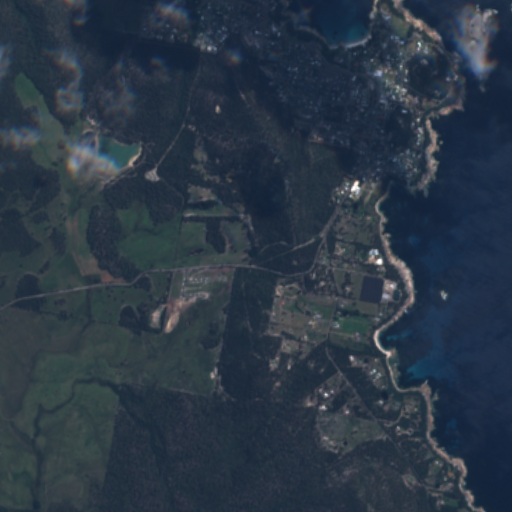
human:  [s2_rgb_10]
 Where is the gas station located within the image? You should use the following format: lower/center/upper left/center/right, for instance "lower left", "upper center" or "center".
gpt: The gas station is located in the upper center of the image.
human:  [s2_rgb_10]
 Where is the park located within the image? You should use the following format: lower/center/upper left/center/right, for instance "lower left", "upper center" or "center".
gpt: The park is located in the upper right of the image.
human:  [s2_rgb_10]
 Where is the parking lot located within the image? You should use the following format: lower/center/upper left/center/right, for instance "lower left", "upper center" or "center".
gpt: The parking lot is located in the upper right of the image.
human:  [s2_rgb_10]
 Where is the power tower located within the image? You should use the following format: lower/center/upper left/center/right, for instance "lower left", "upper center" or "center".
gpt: There is no power tower in the image.